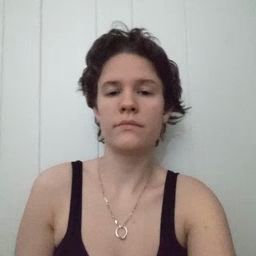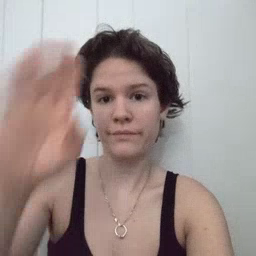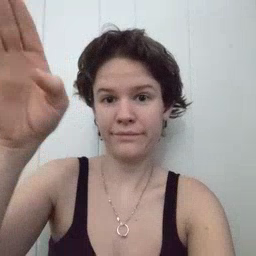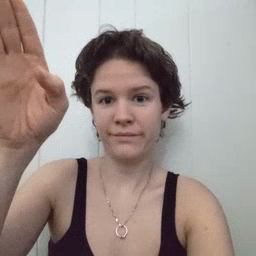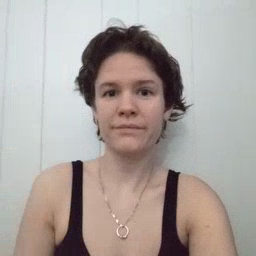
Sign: hello